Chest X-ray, PA view. Patient: 46 years old, sex F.
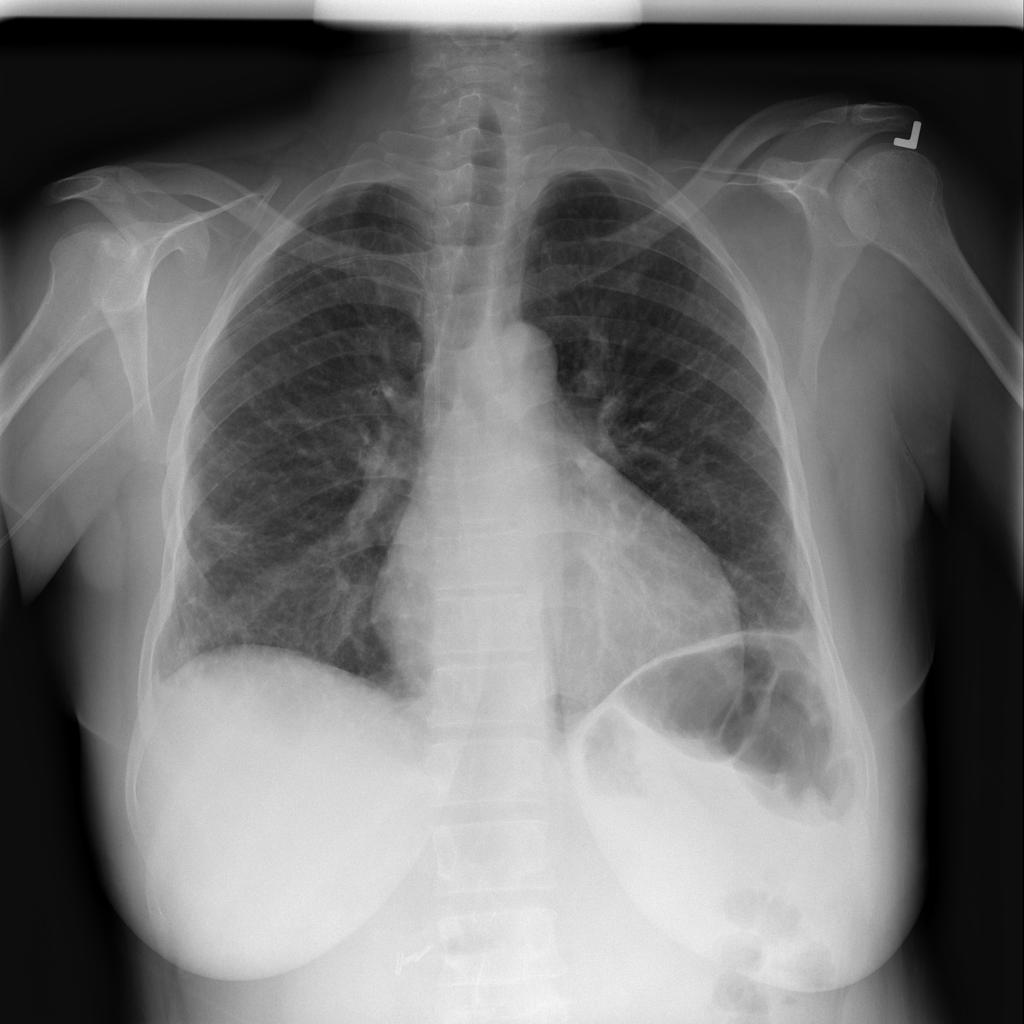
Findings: Cardiomegaly, Effusion